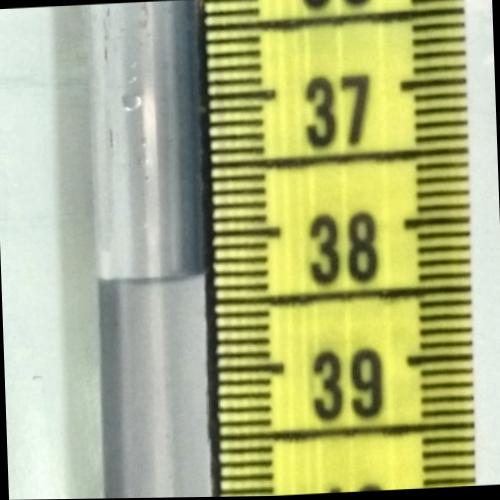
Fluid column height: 38.3 cm